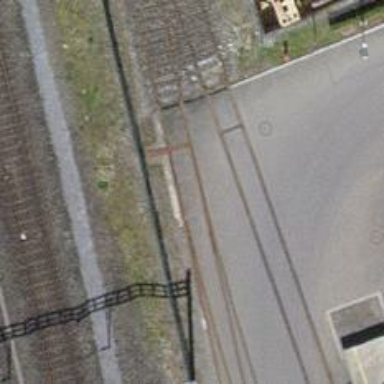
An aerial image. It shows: Single-track railway spur.